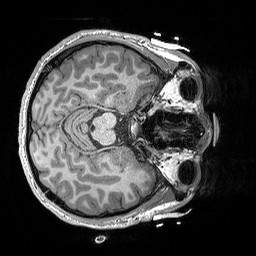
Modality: T1w
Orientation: axial
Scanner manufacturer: siemens
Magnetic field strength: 3 T
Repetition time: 2.3 s
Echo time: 0.00298 s